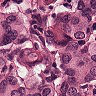
Metastatic tissue present: yes